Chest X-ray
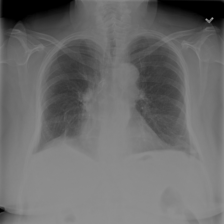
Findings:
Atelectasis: positive
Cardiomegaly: negative
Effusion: negative
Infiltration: negative
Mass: negative
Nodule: negative
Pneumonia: negative
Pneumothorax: negative
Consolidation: negative
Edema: negative
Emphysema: negative
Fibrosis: negative
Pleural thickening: negative
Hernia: negative